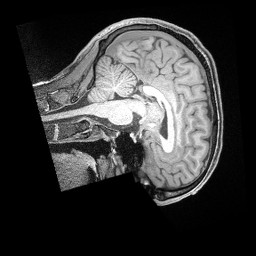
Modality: T1w
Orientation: sagittal
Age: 33
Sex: male
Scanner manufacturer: siemens
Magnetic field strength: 3 T
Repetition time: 2 s
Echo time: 0.00211 s